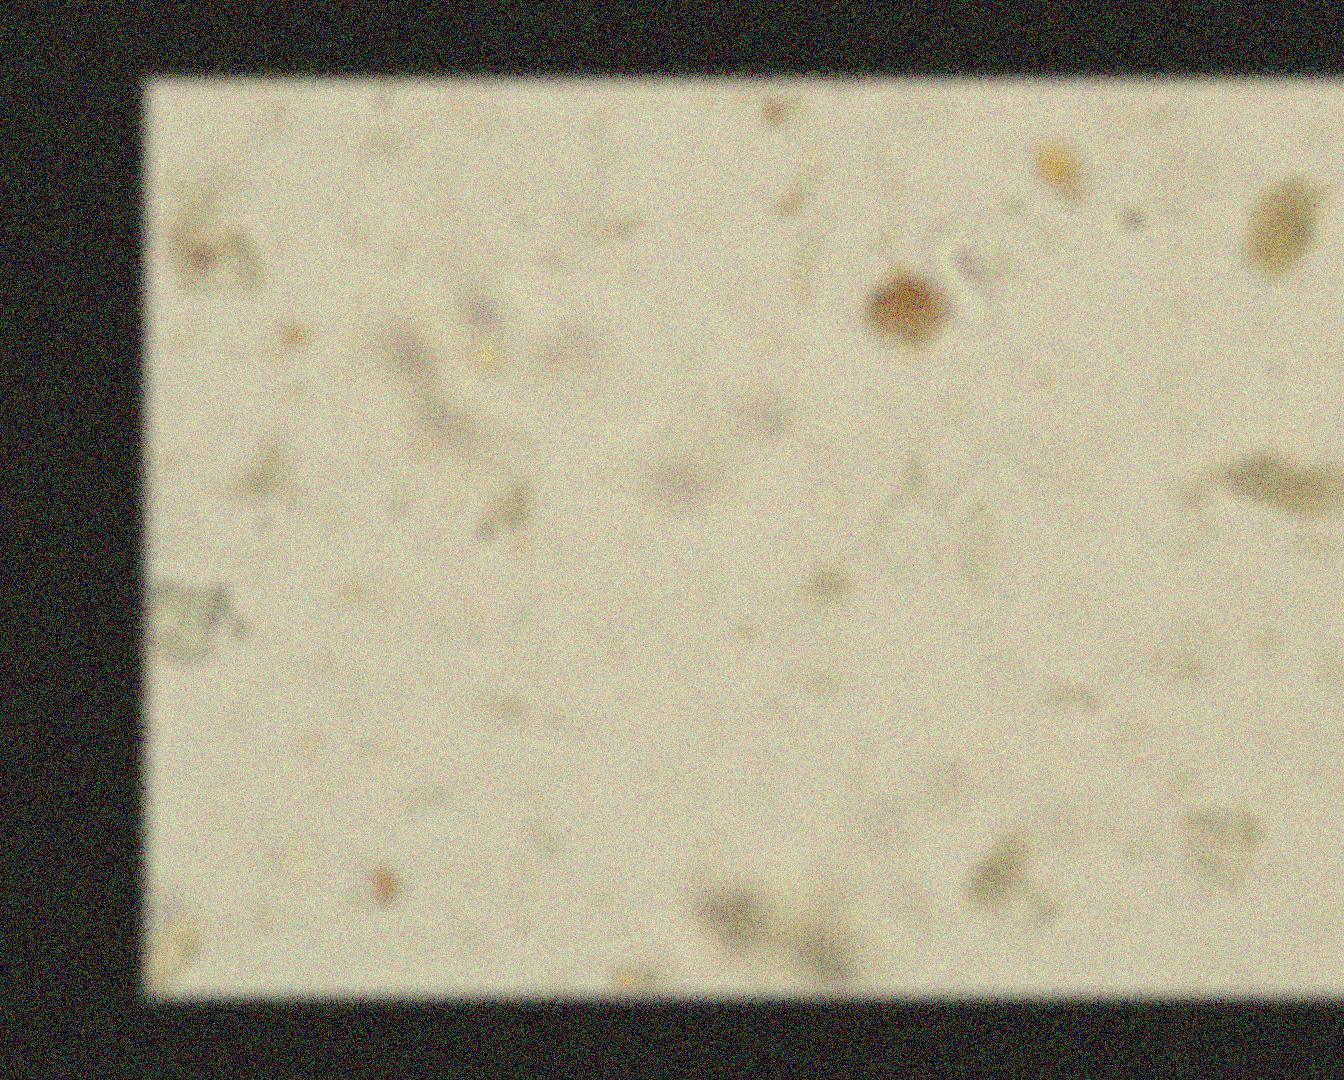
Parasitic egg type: Enterobius vermicularis